Question: Count the number of objects in the diagram.
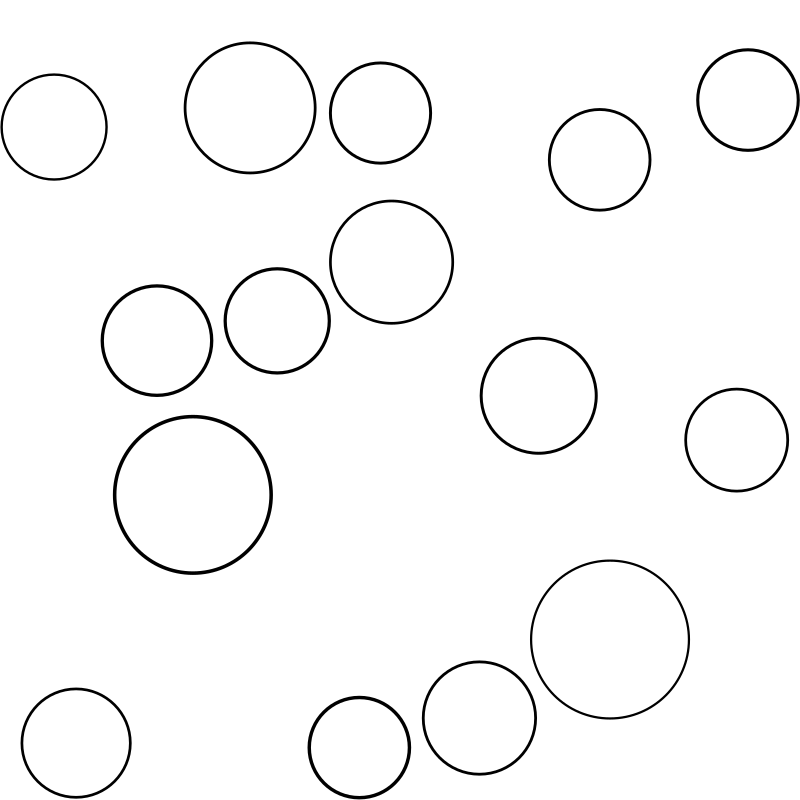
Answer: 15